Field crop: maize
Growth stage: 2
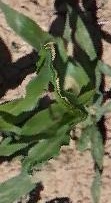
Species: maize